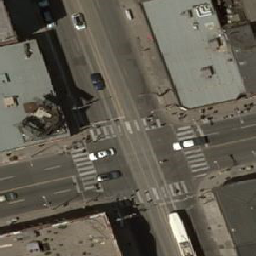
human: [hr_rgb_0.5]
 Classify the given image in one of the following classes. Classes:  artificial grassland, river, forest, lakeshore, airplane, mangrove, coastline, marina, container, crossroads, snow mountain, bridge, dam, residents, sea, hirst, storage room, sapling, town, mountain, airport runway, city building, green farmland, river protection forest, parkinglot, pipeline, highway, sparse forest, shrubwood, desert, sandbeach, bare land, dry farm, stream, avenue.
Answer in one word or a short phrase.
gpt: crossroads